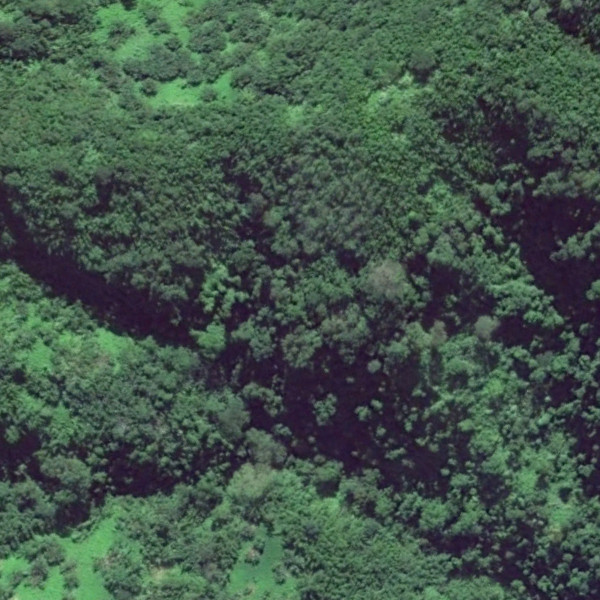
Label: Forest